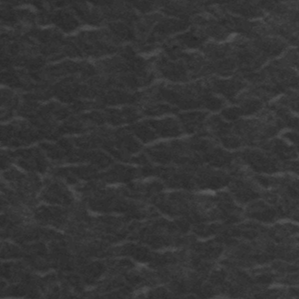
Label: frost